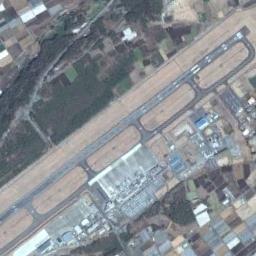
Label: airport